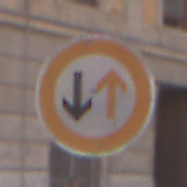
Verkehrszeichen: VorrangDesGegenverkehrs
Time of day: MorningAfternoon
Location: Outdoor (Urban)
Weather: PartlyCloudy
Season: NotSpecified
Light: Natural